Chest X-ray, PA view. Patient: 48 years old, sex M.
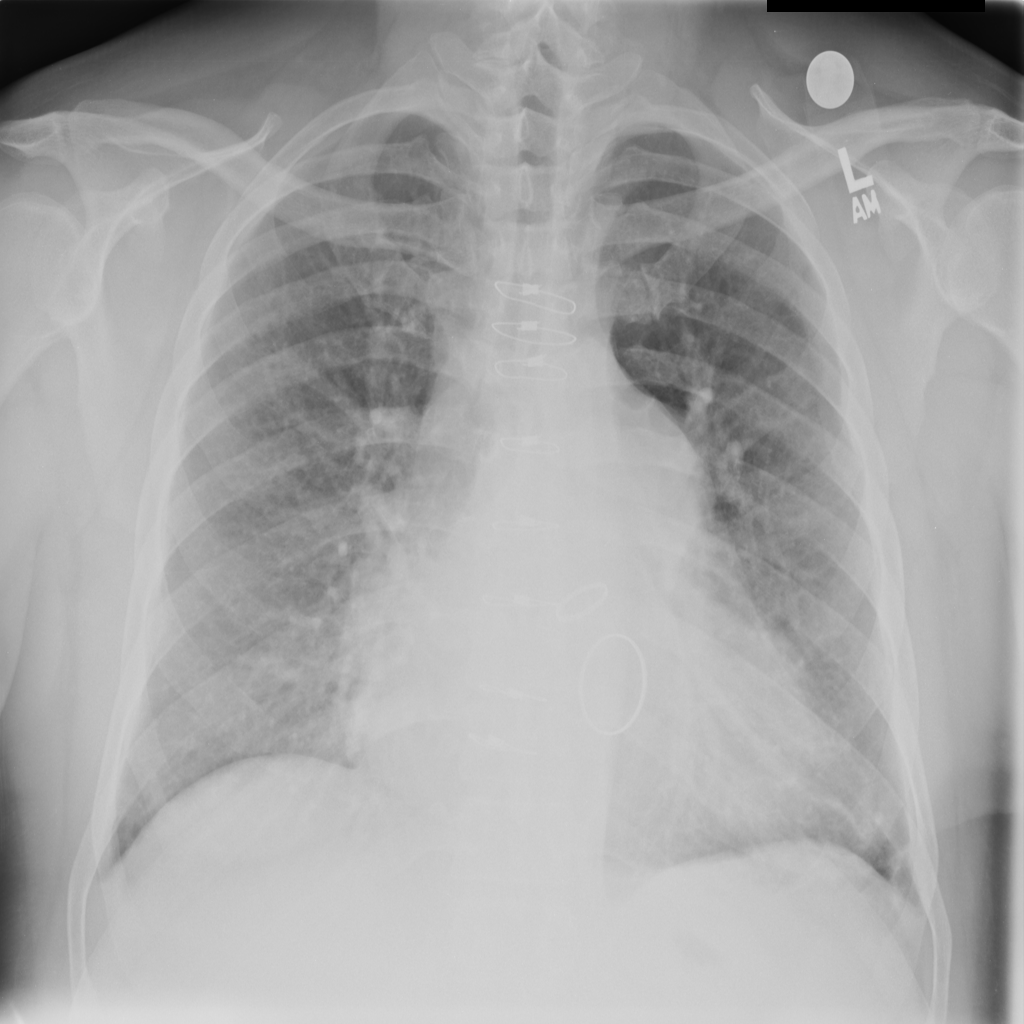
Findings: No Finding